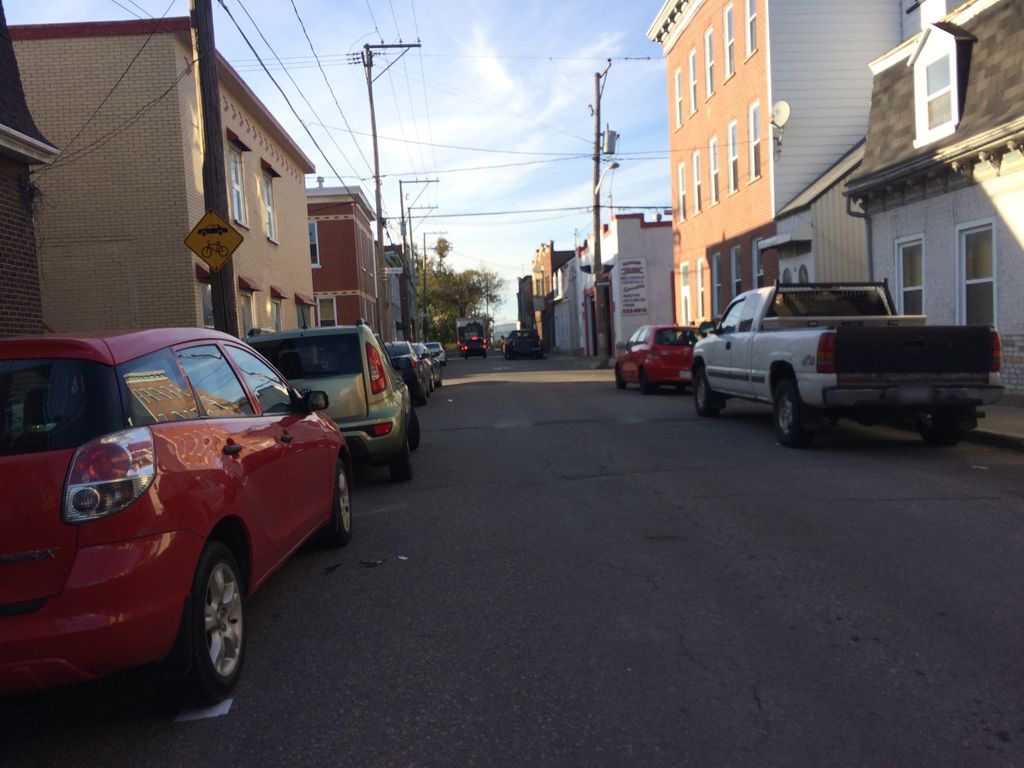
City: quebec_city